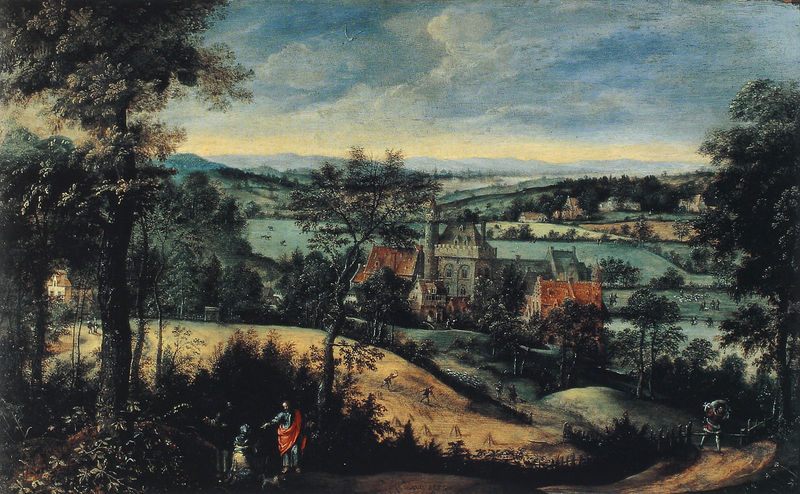
Titel: Landschaft mit Christus und dem Weib von Kanaan
Künstler: Lucas Gassel
Institution: Prag, Nationalgalerie
Schlagwörter: baum, blau, gemälde, himmel, mann, wolken, bäume, fluss, gelb, landschaft, menschen, see, stadt, fenster, frau, stroh, szene, gebäude, hund, rot, schloss, weg, bibel, feld, felder, horizont, hügel, natur, kirche, gewand, wald, turm, ernte, feldarbeit, dächer, burg, christus, jesus, landwirtschaft, noli me tangere, betler, hwolken